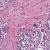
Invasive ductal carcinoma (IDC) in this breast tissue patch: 1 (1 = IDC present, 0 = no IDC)